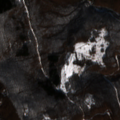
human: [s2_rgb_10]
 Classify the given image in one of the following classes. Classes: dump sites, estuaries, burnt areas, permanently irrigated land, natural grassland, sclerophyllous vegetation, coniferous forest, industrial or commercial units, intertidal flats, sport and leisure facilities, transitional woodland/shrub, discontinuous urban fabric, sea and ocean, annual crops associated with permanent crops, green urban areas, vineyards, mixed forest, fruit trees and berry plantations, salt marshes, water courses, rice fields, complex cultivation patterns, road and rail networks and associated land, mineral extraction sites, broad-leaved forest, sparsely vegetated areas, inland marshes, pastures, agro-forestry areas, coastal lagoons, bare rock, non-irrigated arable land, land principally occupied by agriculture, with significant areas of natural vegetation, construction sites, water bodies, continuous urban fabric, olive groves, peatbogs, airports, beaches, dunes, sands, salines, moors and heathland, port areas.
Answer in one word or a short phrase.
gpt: broad-leaved forest, coniferous forest